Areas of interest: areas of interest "Qiantang Straight River Park"
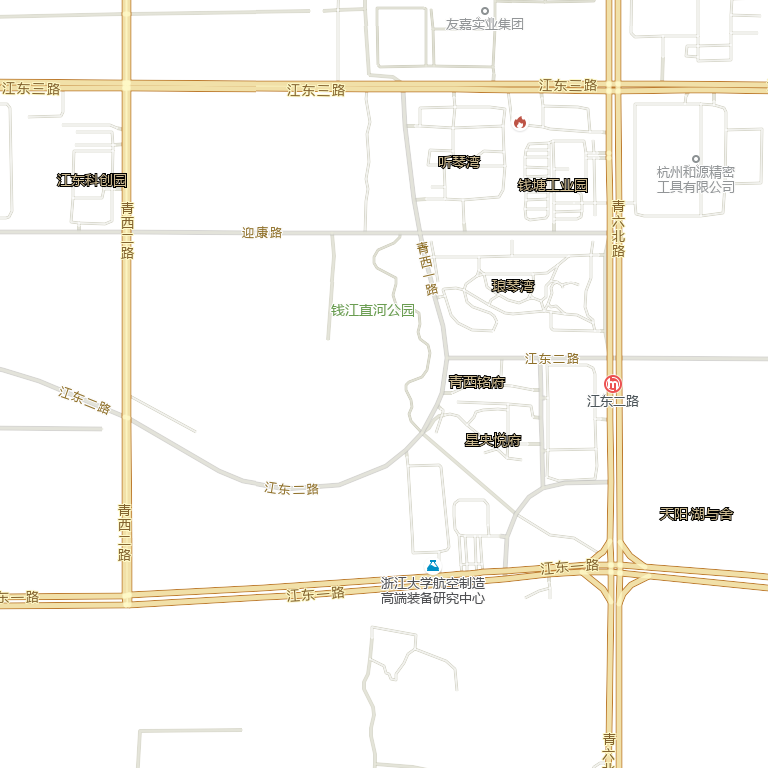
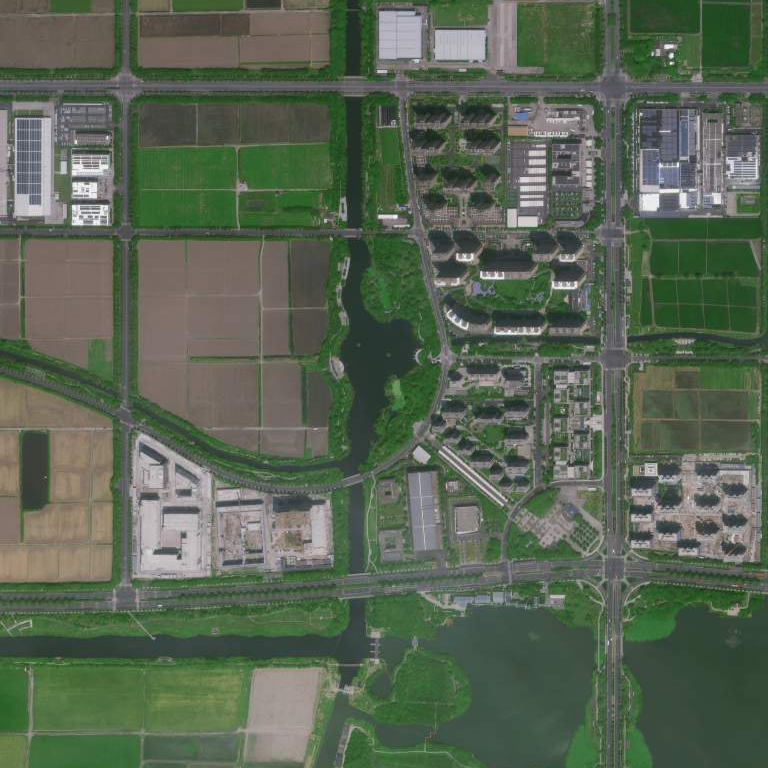